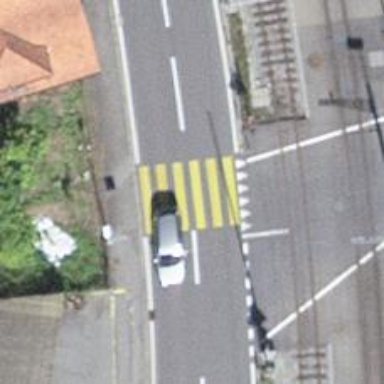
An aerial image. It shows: Marked zebra crossing on the road.